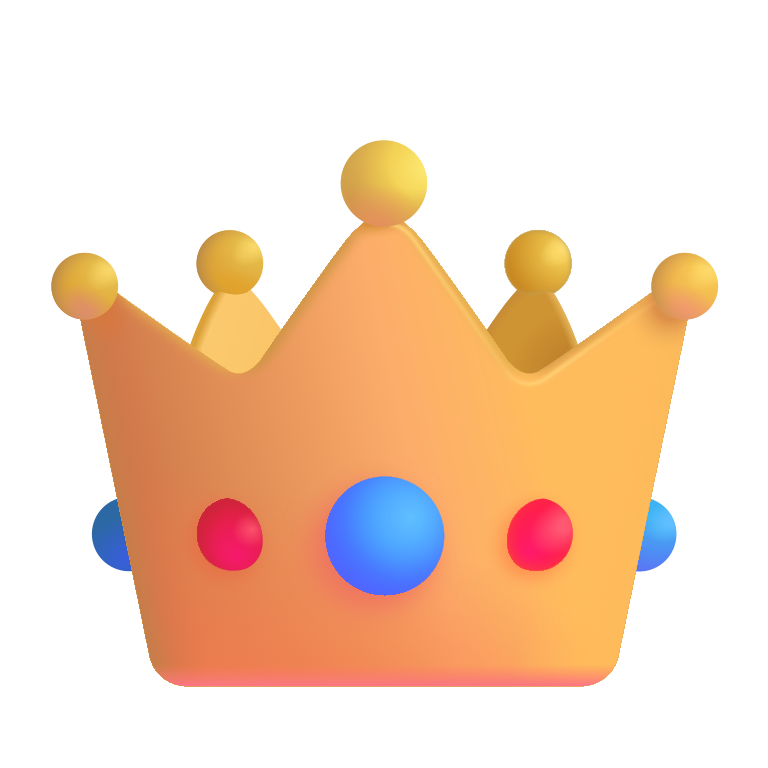
crown color